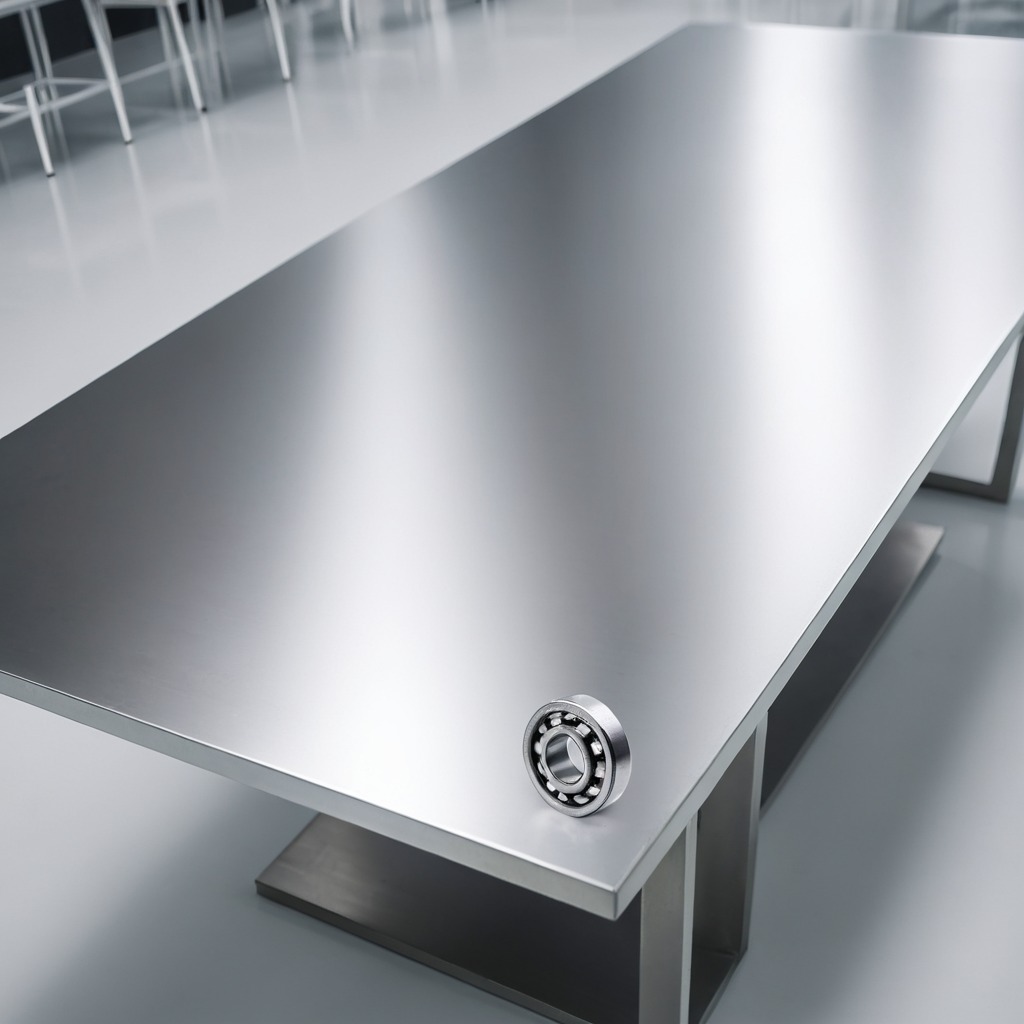
A metal ball bearing is lying on the stainless steel table.